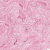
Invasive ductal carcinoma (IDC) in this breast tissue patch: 0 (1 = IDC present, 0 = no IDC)